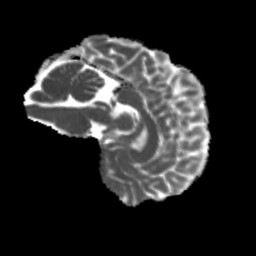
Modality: MD
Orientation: sagittal
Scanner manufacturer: siemens
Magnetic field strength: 3 T
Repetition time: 4 s
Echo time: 0.0594 s